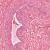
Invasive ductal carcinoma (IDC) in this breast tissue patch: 0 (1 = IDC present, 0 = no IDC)